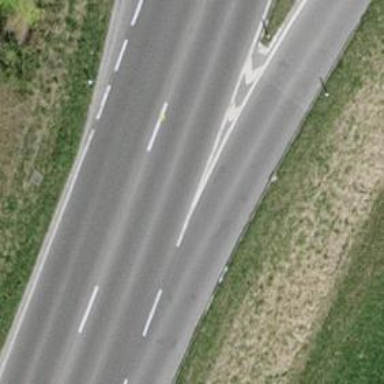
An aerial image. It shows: Asphalt road classified as primary highway.